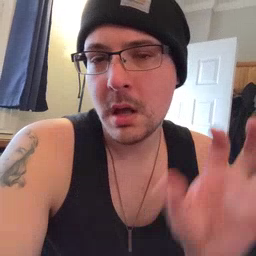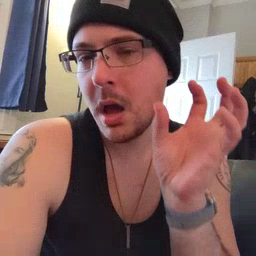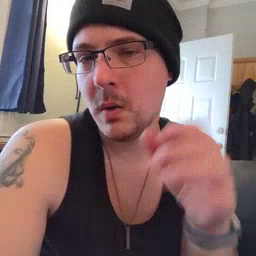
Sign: cloud